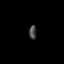
Tissue: lung
Cell type: Epithelial cells
Senescence score: 0.2005
Nuclear area (px): 98
Mean DAPI intensity: 72.837